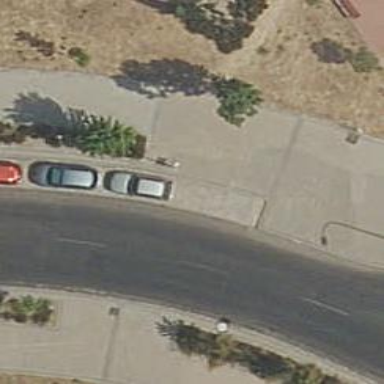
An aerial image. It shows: Sidewalk along the footway.